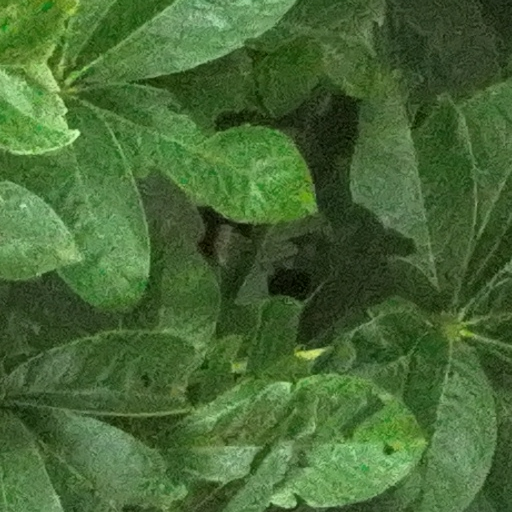
Species: Ceiba pentandra
GBIF accepted scientific name: Ceiba pentandra
Crown area (m\u00b2): 125.486